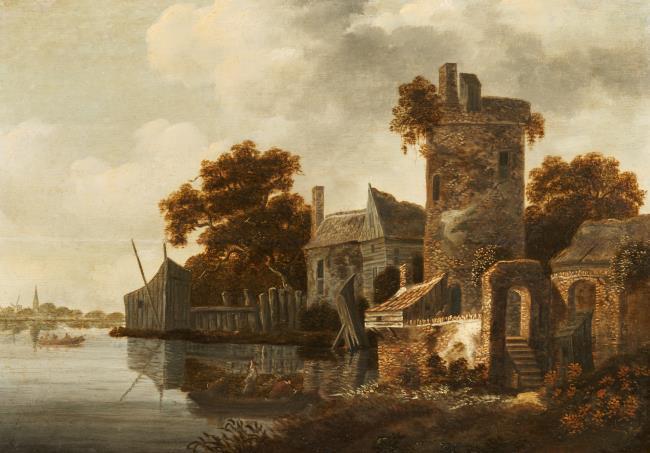
Title: River landscape with ruins
Artist: Anoniem (Haarlem) tweede helft 17e eeuw Bron: Ellis Dullaart (2021-02) previously attributed to Jon Adrien Decker (1625-1660) whom cannot be matched with any of the known artists with the name Decker
Latest date: 1650
Genre: painting
Iconography: Pomander
Keywords: landscape (genre), river landscape, river, shore (landform), ruin, tower, stairs, gateway (way through), house, chimney, outhouse, row boat